Field crop: maize
Growth stage: 2
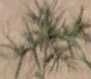
Species: salsola